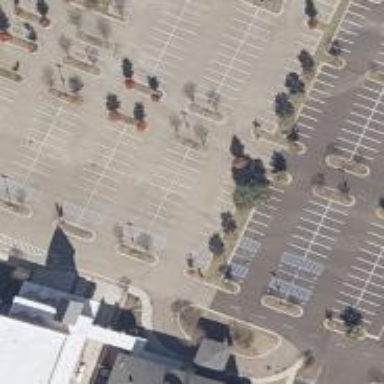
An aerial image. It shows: Parking space.